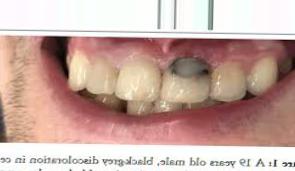
Condition: Tooth Discoloration